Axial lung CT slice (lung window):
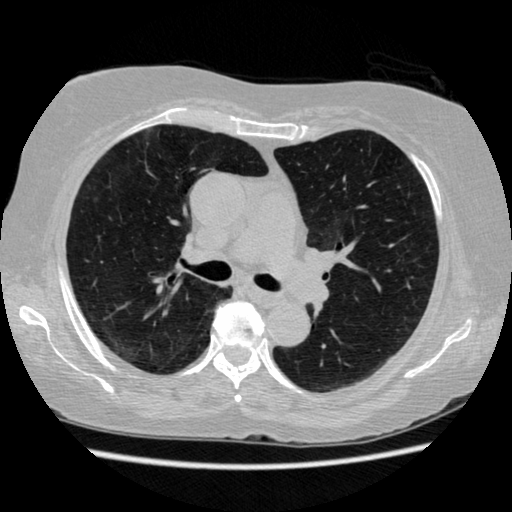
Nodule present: no